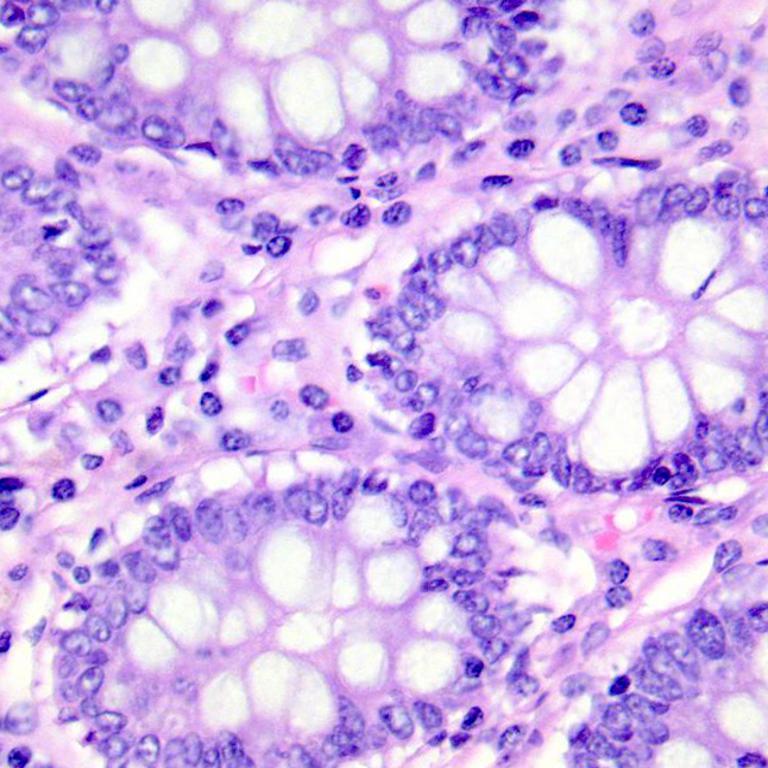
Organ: colon
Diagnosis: benign